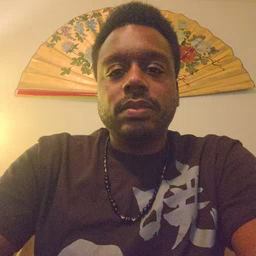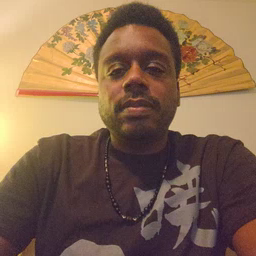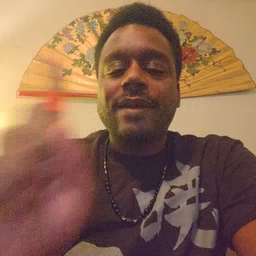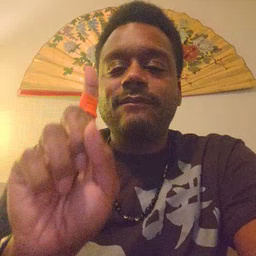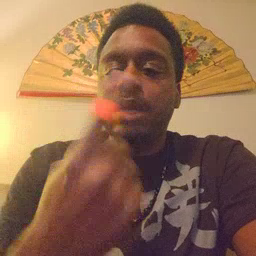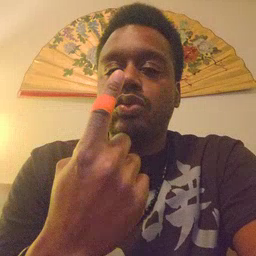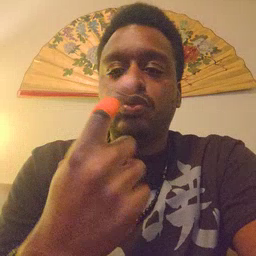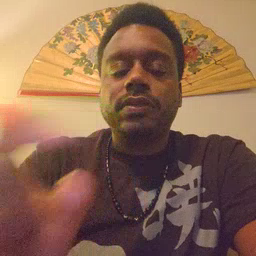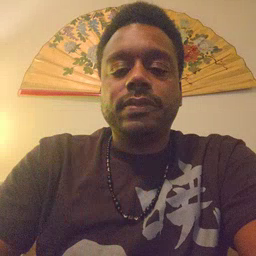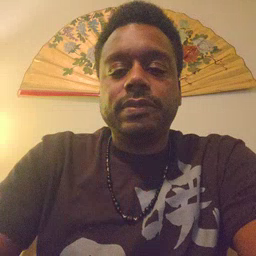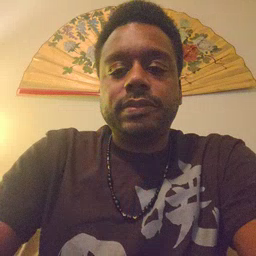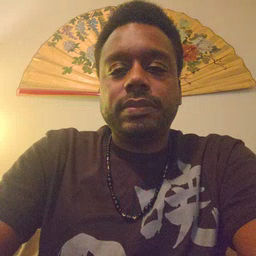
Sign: first